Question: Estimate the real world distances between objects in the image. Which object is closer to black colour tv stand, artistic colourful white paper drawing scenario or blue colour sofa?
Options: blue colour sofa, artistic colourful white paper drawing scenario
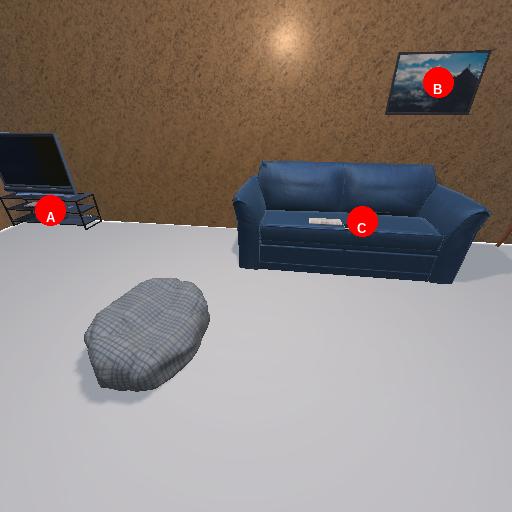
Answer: blue colour sofa